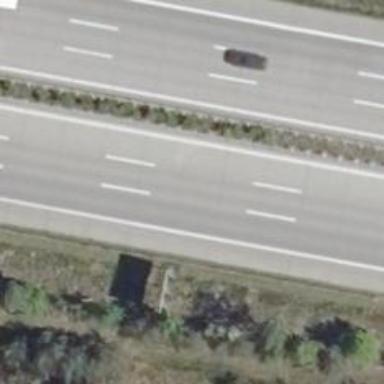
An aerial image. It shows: Motorway with concrete surface.